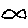
Label: fish